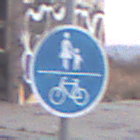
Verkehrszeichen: GemeinsamerGehUndRadweg
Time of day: SunriseSunset
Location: Outdoor (Suburban)
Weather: PartlyCloudy
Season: NotSpecified
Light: Natural